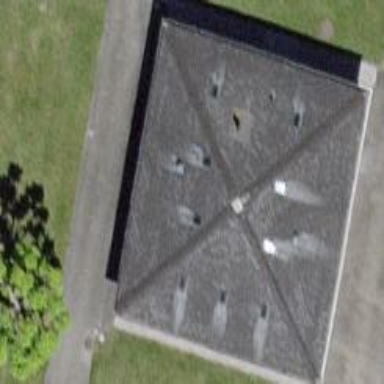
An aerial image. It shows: Building with pyramidal-shaped roof.